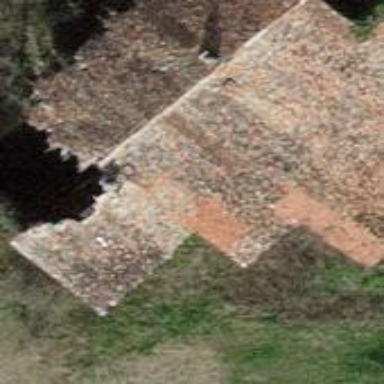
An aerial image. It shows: Barn.